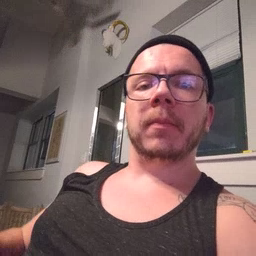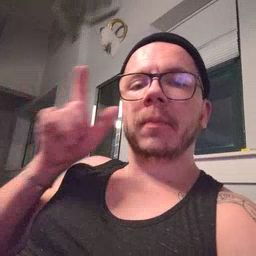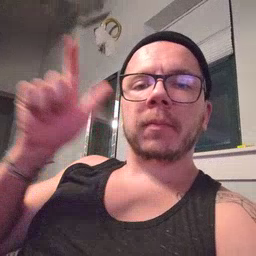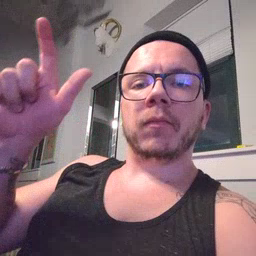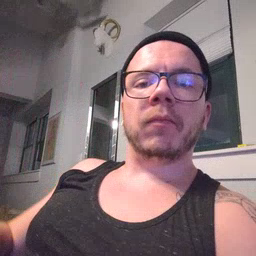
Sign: moon